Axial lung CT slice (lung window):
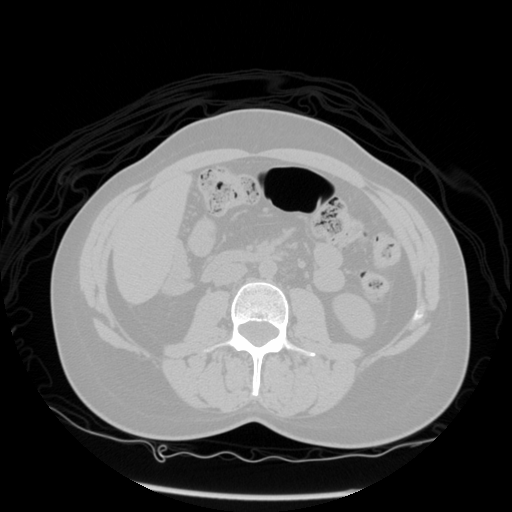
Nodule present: no